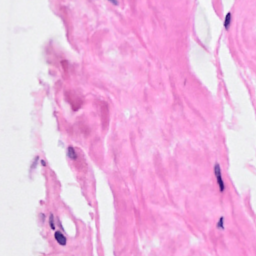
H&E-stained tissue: Breast